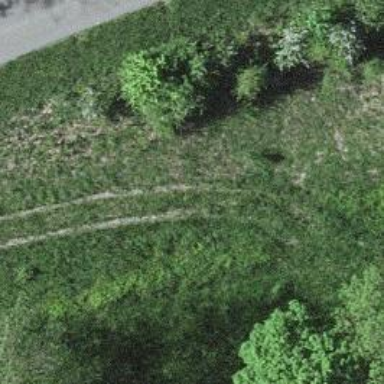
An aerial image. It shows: Track with grade 3 tracktype.